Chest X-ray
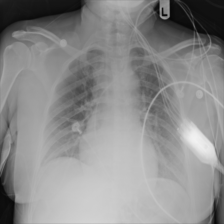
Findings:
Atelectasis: negative
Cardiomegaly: negative
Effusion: negative
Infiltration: negative
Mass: negative
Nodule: negative
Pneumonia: negative
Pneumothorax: negative
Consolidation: negative
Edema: negative
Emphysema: negative
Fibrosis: negative
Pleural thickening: negative
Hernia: negative